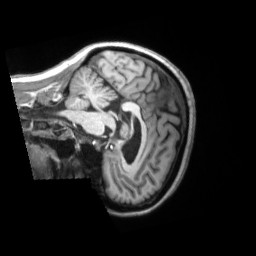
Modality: T1w
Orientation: sagittal
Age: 55
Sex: female
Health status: ill
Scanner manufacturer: siemens
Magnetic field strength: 3 T
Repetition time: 2.2 s
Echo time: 0.00157 s